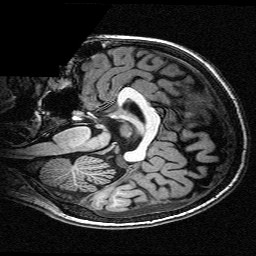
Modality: T1w
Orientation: sagittal
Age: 28
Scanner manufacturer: siemens
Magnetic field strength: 3 T
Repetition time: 2.3 s
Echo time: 0.00336 s